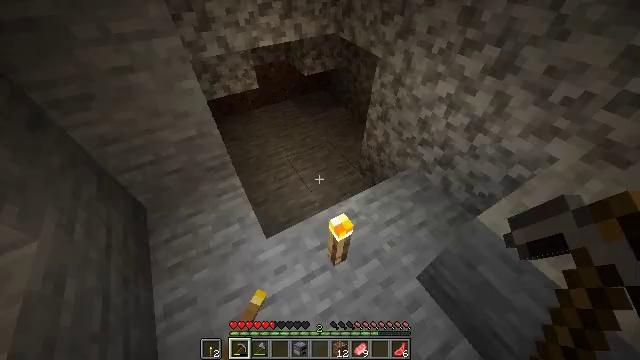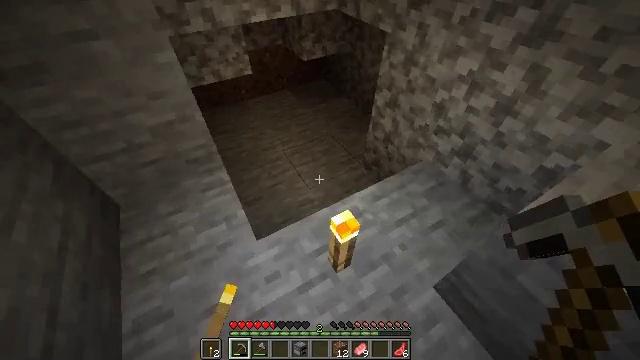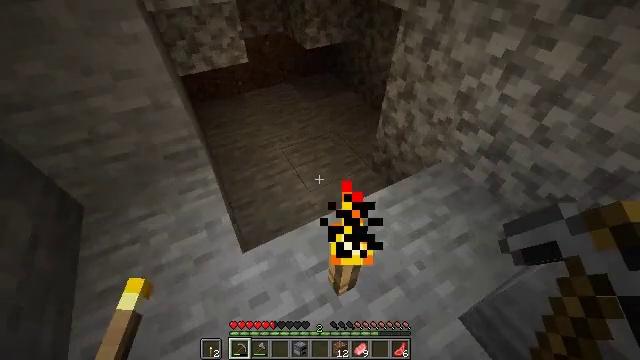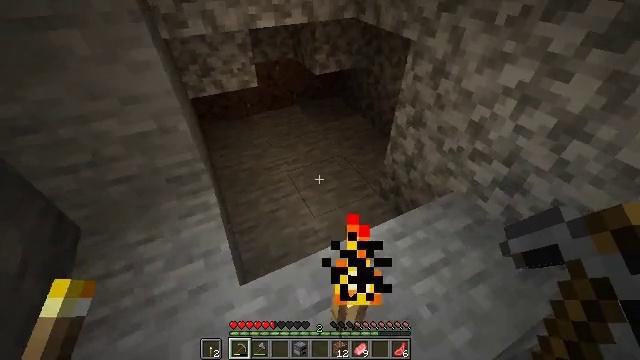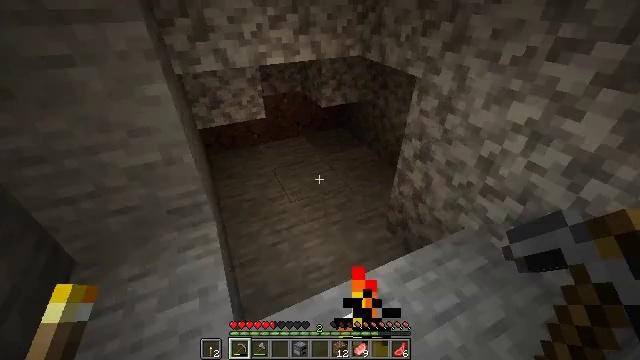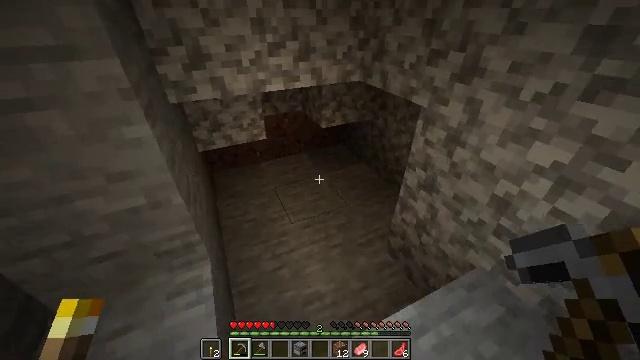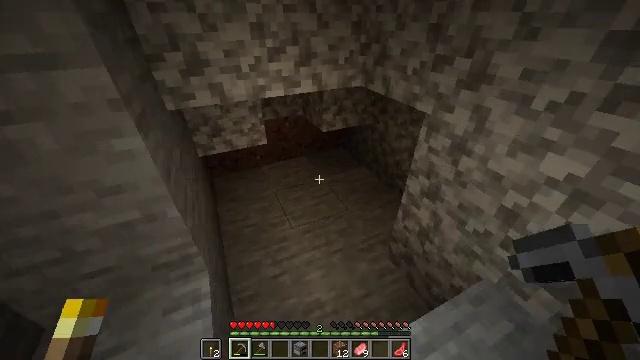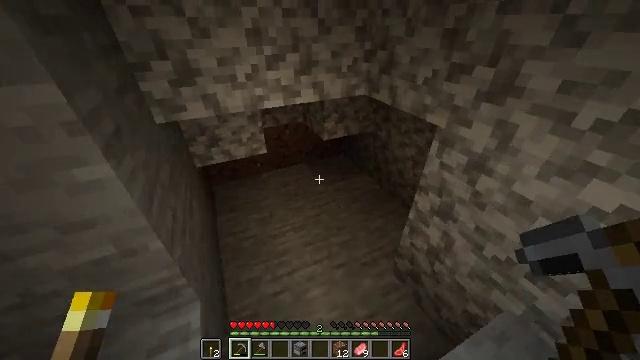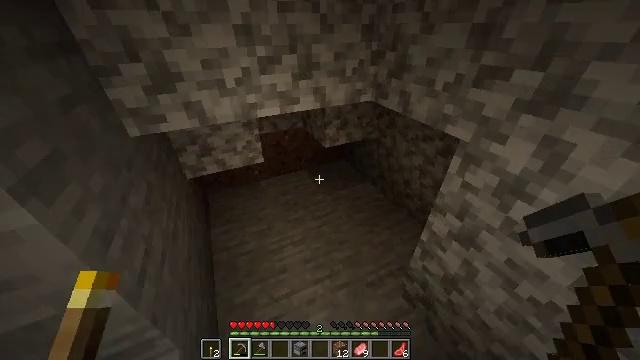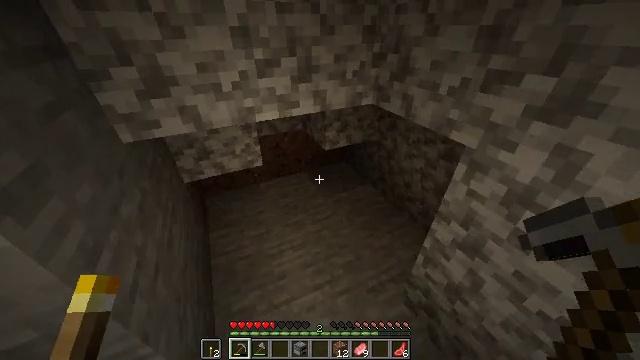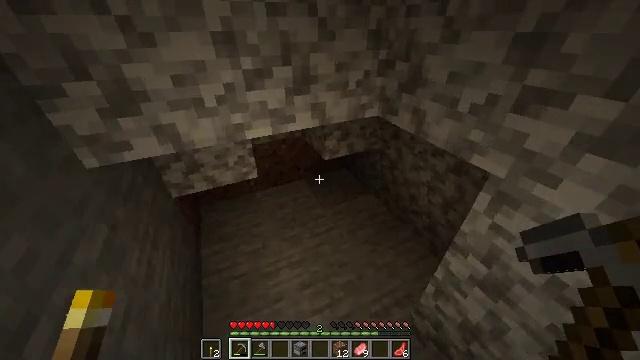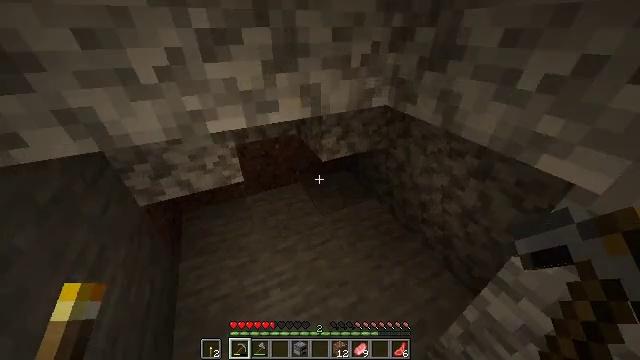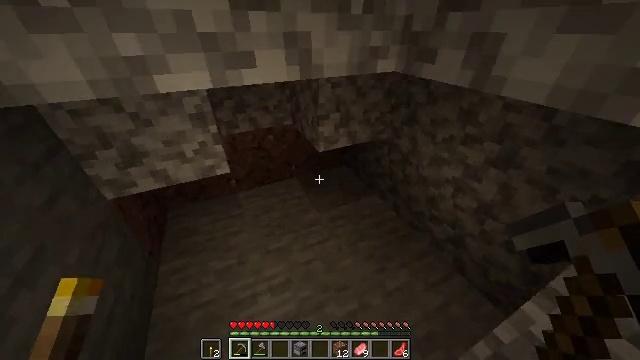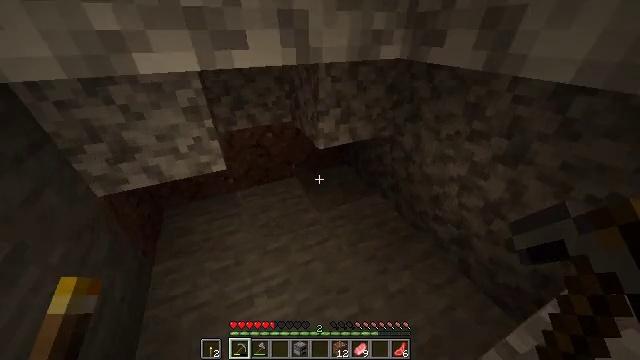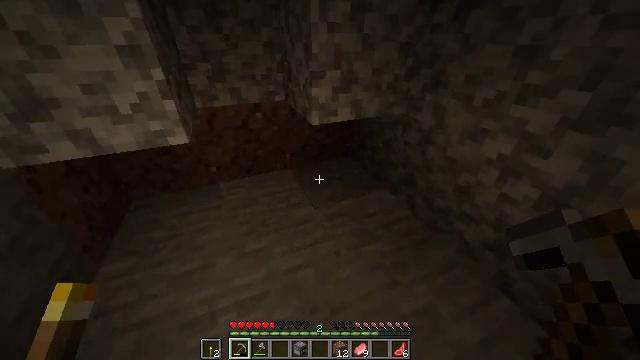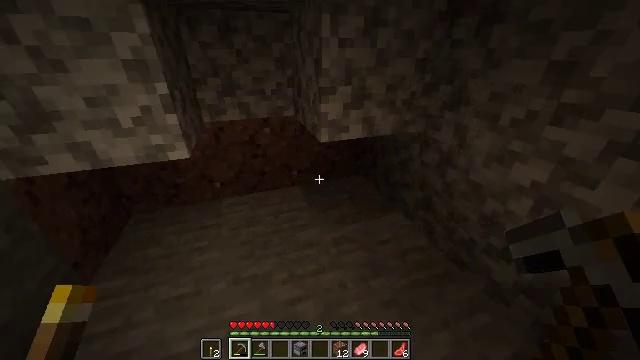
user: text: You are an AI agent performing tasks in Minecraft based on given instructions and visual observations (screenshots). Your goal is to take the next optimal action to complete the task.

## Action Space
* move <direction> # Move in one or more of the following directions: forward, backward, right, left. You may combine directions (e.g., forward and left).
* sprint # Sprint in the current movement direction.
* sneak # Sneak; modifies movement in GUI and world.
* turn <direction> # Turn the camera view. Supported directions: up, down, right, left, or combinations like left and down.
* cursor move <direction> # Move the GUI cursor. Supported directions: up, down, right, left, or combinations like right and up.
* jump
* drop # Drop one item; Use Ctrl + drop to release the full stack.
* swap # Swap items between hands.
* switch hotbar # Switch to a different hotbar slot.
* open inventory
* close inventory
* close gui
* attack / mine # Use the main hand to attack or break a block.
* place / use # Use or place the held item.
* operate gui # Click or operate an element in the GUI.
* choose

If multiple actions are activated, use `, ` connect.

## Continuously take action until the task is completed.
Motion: motion action
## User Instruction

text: Mine the torch on the wall.
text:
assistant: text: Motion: no_op
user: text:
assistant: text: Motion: turn left
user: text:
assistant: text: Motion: turn left and up
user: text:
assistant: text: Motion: move forward, sprint, turn left and up
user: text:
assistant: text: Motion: move forward, sprint, turn up
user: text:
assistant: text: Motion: move forward, sprint
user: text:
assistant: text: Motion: move forward, sprint
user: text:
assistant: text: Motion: move forward, sprint
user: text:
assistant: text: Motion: move forward, sprint
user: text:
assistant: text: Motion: move forward, sprint
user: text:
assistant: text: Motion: move forward and move right
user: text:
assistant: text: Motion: move forward and move right
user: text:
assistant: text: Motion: move forward and move right
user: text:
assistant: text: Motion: move right, turn left and up
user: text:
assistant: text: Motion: turn left and up
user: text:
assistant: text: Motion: turn left and up
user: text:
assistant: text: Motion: turn up
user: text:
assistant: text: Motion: turn up
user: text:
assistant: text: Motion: move left, turn up
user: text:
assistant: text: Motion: move left, turn up
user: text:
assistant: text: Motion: move left, turn up
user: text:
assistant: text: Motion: move left, turn right and up
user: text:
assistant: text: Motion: turn right
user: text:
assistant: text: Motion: turn right
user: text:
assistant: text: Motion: turn right and up
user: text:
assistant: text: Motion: move forward, sprint, turn right and up
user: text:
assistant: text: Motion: move forward, sprint, turn right and up
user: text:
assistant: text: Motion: move forward, sprint, turn right and up
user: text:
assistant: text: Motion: move forward, sprint, turn right
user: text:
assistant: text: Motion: move forward, sprint, turn right and down